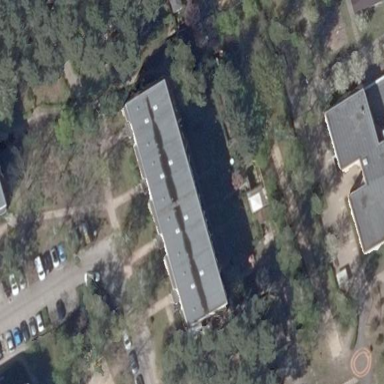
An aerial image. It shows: Building with apartments and flat roof.